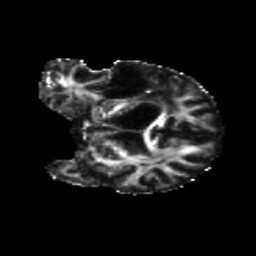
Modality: FA
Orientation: coronal
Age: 42
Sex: male
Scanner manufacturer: siemens
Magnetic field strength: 3 T
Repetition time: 5.25 s
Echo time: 0.08 s